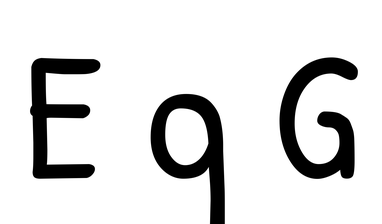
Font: PatrickHand-Regular